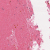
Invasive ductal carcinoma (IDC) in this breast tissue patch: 0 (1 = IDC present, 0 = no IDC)